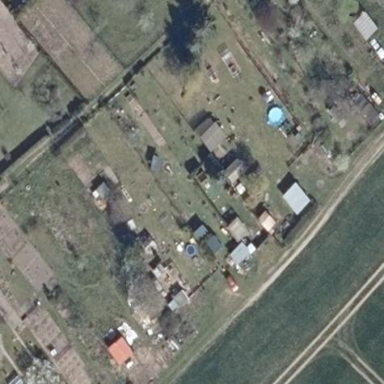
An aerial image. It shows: Allotments area.